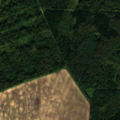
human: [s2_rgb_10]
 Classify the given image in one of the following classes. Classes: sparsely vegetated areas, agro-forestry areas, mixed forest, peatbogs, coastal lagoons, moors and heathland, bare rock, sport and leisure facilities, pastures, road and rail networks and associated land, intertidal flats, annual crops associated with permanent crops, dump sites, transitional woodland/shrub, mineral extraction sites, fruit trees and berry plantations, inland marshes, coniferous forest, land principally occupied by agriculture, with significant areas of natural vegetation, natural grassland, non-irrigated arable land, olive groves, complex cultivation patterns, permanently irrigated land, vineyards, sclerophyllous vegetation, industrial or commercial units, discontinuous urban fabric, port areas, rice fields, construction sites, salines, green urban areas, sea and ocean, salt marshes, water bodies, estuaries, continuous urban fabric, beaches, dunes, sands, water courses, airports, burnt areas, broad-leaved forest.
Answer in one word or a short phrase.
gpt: non-irrigated arable land, broad-leaved forest, transitional woodland/shrub